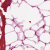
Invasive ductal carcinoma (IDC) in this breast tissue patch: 0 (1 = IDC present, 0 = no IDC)